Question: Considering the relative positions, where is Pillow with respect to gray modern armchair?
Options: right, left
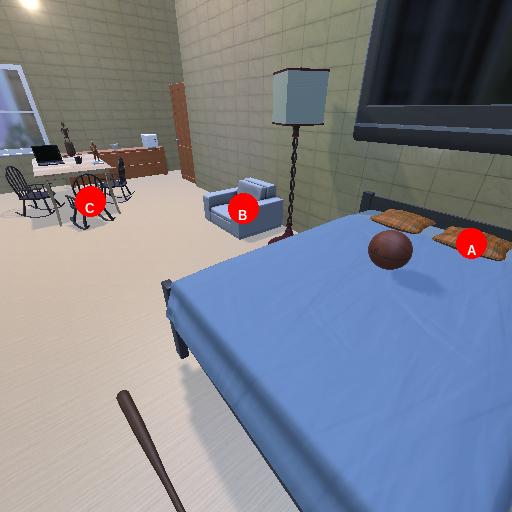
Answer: right